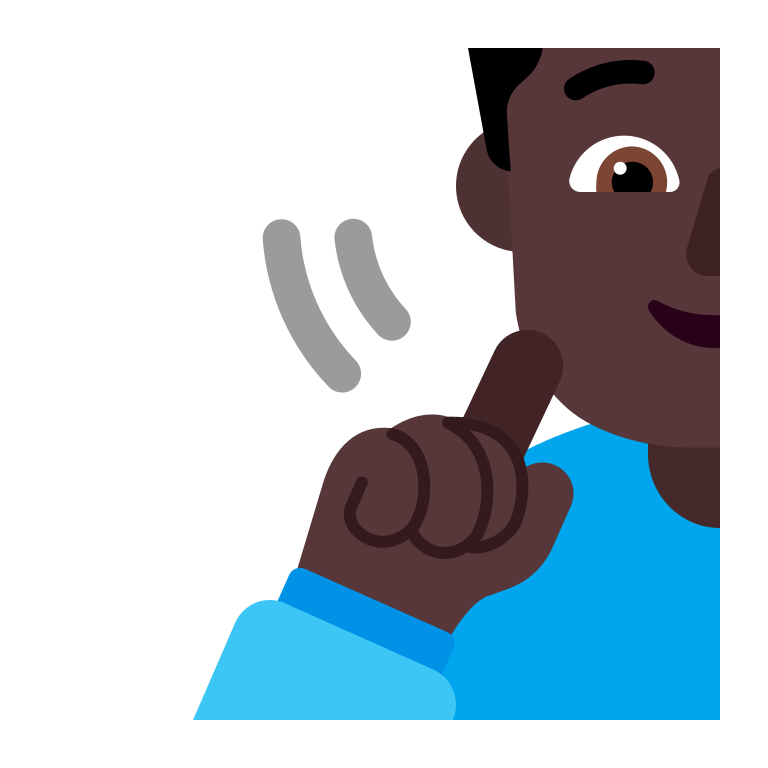
woman deaf flat dark